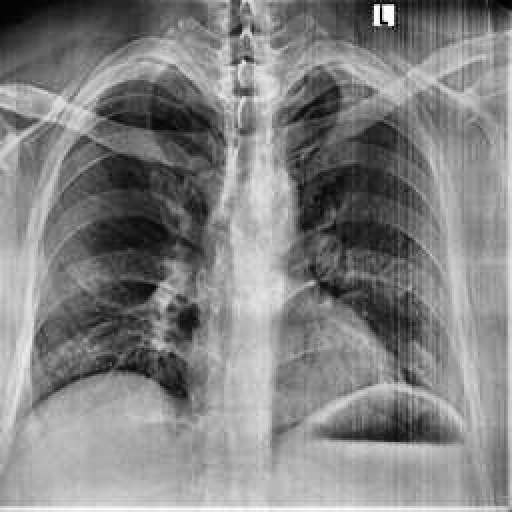
Finding: NORMAL